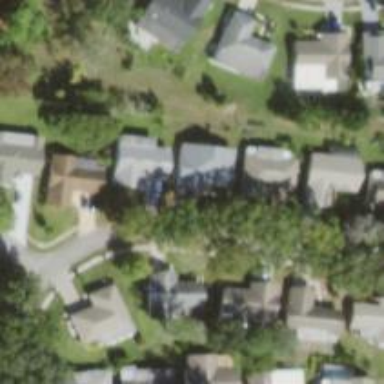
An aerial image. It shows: Residential road.